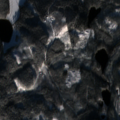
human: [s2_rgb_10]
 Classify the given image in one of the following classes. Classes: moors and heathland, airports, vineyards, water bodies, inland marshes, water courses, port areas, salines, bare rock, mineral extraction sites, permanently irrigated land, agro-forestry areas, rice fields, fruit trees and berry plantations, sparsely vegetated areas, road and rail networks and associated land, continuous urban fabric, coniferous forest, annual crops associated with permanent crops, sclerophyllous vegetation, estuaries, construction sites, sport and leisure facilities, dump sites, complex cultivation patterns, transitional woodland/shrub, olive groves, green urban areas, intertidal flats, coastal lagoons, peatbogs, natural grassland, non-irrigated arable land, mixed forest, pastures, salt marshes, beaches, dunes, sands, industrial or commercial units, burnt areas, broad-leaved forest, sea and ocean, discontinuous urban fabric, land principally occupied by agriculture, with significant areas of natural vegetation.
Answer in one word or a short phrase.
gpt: coniferous forest, mixed forest